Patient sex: M
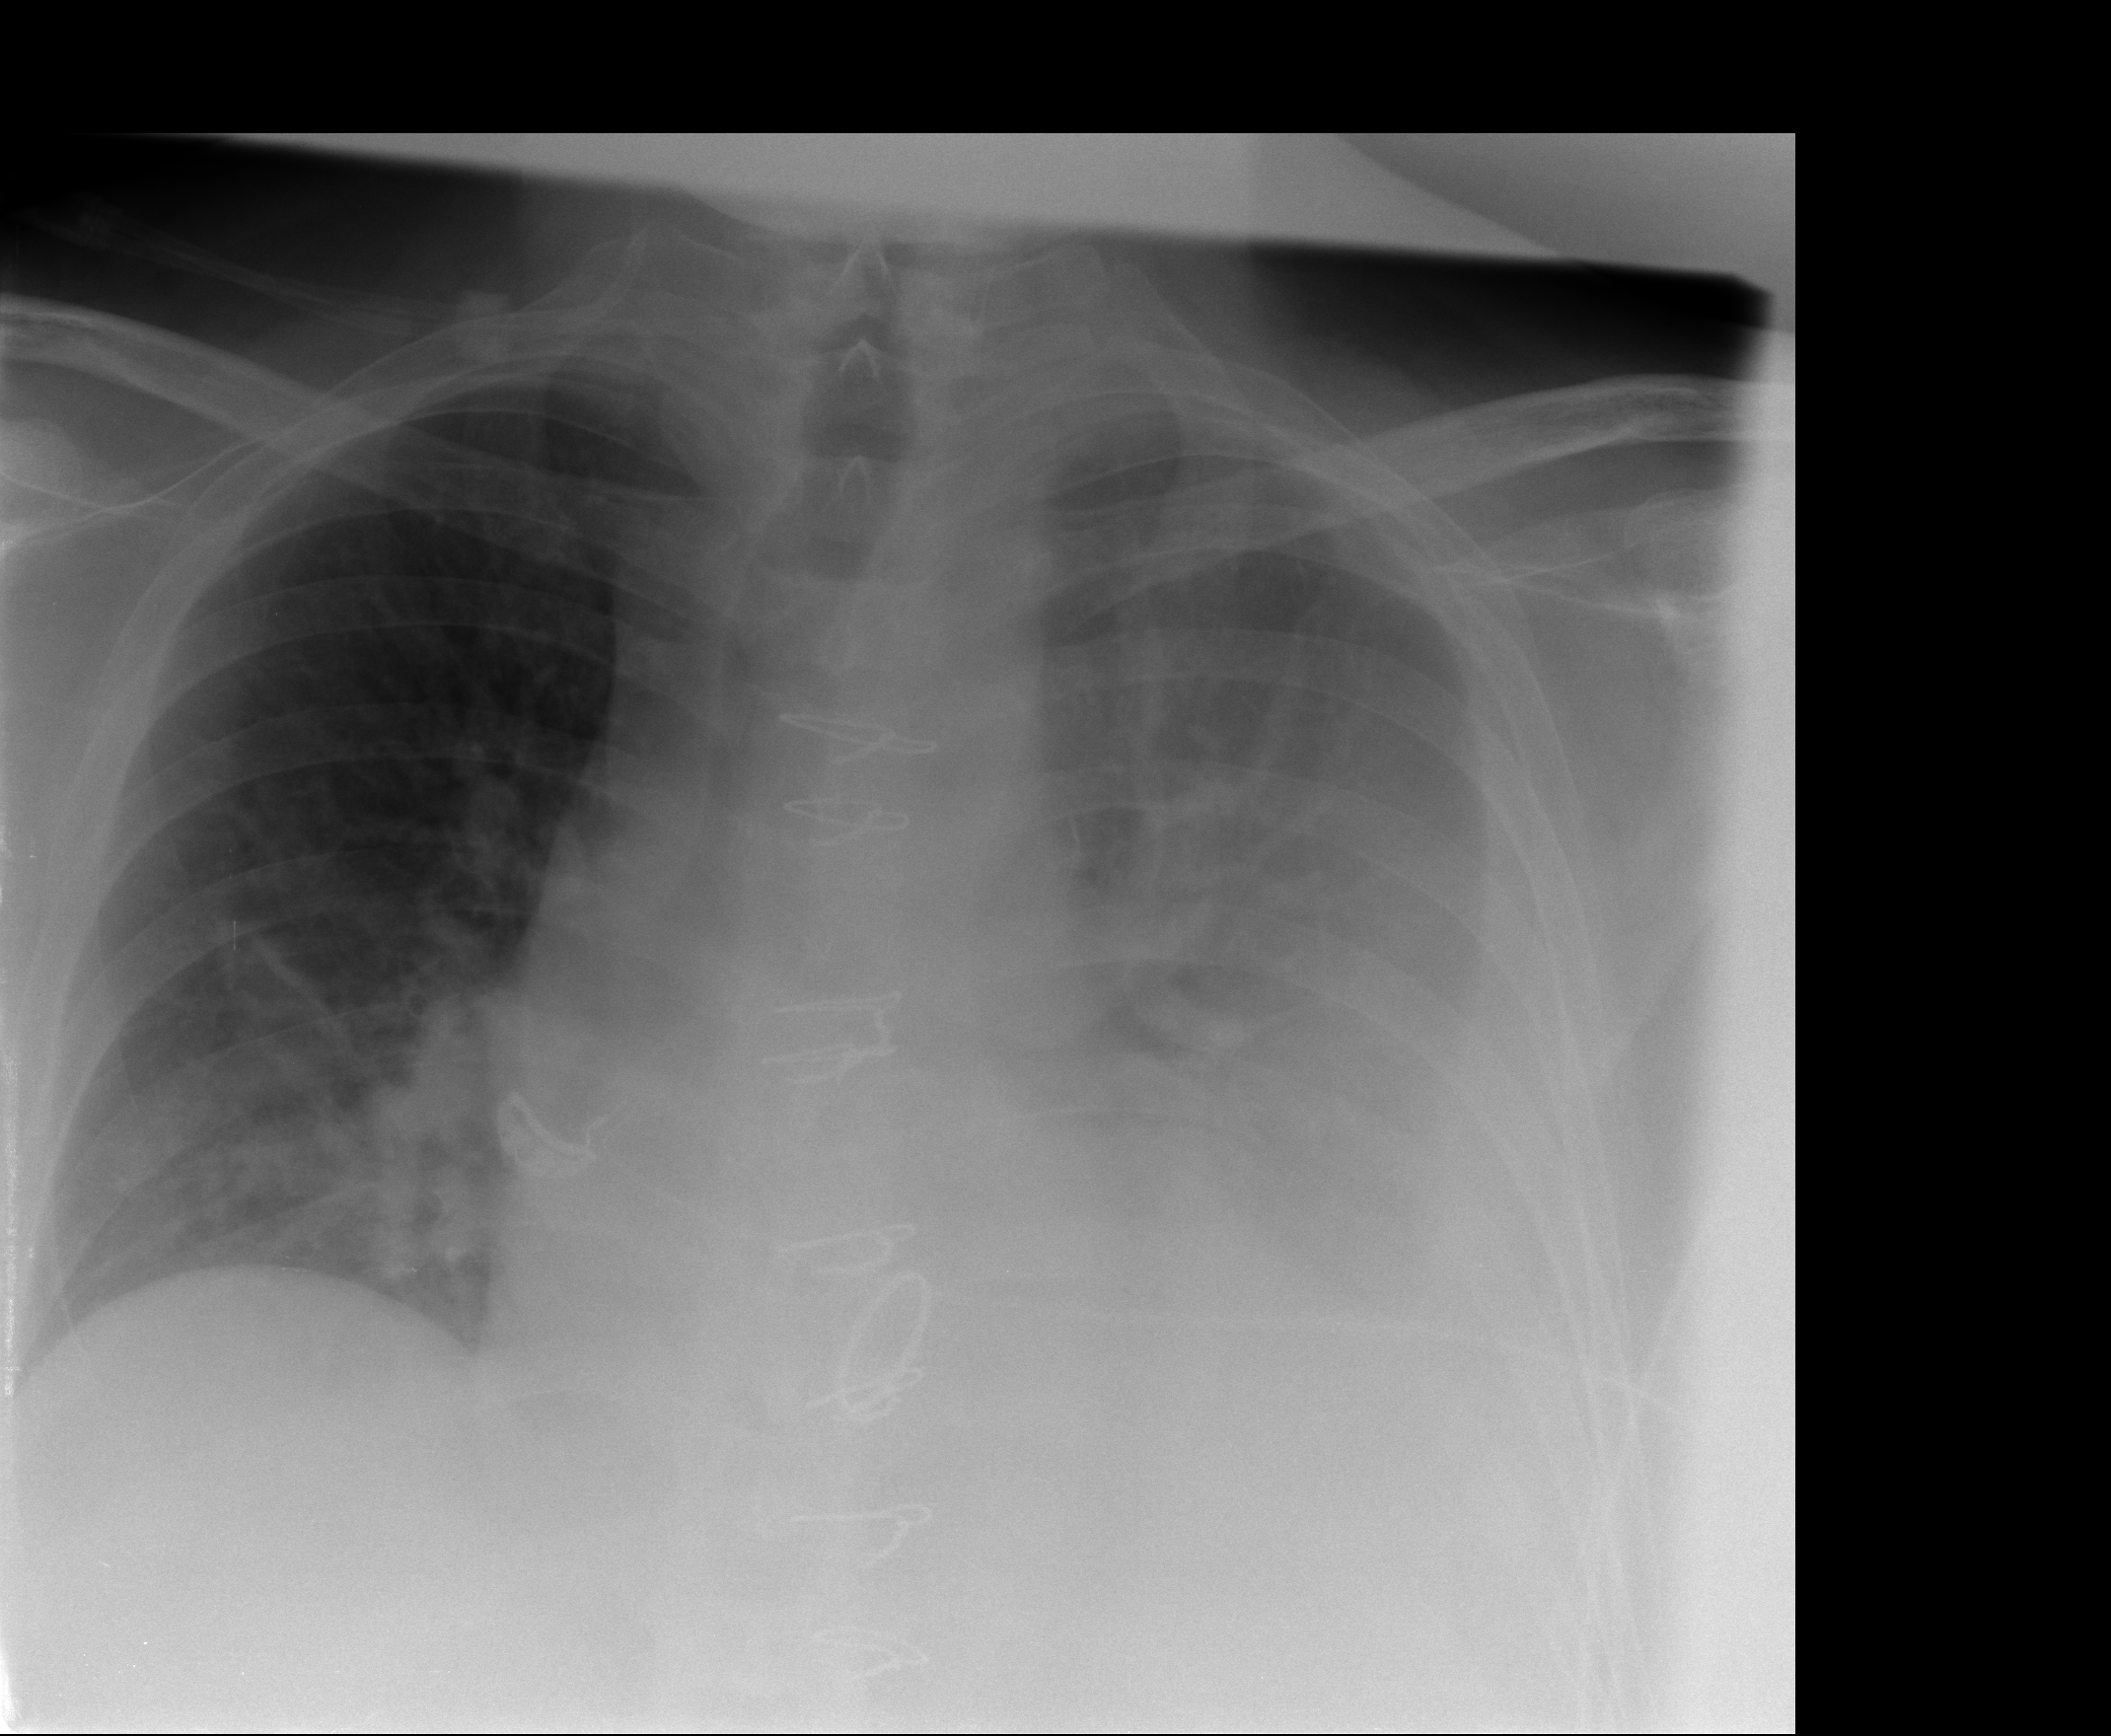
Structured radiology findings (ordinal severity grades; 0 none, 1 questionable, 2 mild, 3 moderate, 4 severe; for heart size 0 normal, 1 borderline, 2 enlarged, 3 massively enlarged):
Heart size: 2
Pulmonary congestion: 2
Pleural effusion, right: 0
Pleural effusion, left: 3
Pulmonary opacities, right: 0
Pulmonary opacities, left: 0
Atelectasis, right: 2
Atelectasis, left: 2